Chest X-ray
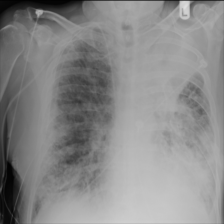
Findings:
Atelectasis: negative
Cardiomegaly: negative
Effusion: positive
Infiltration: positive
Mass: negative
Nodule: negative
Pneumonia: negative
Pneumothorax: negative
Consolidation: negative
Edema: negative
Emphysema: negative
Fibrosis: negative
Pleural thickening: negative
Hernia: negative